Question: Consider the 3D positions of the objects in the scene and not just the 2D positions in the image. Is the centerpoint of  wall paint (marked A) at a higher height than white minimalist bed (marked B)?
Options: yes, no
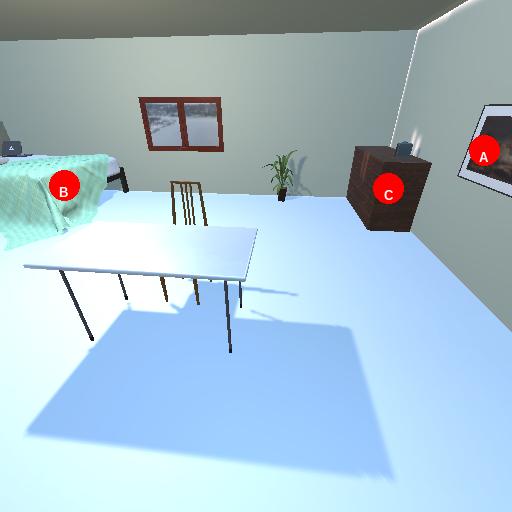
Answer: yes